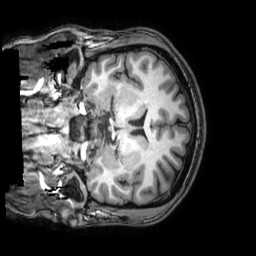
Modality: T1w
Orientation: coronal
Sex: male
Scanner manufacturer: philips
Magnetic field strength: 3 T
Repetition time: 0.008164 s
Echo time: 0.00374 s